Question: Is there a way to manipulate, move around the apple logo and "legal" text from the bottom of the mkmapview?
Kind of what google maps has.

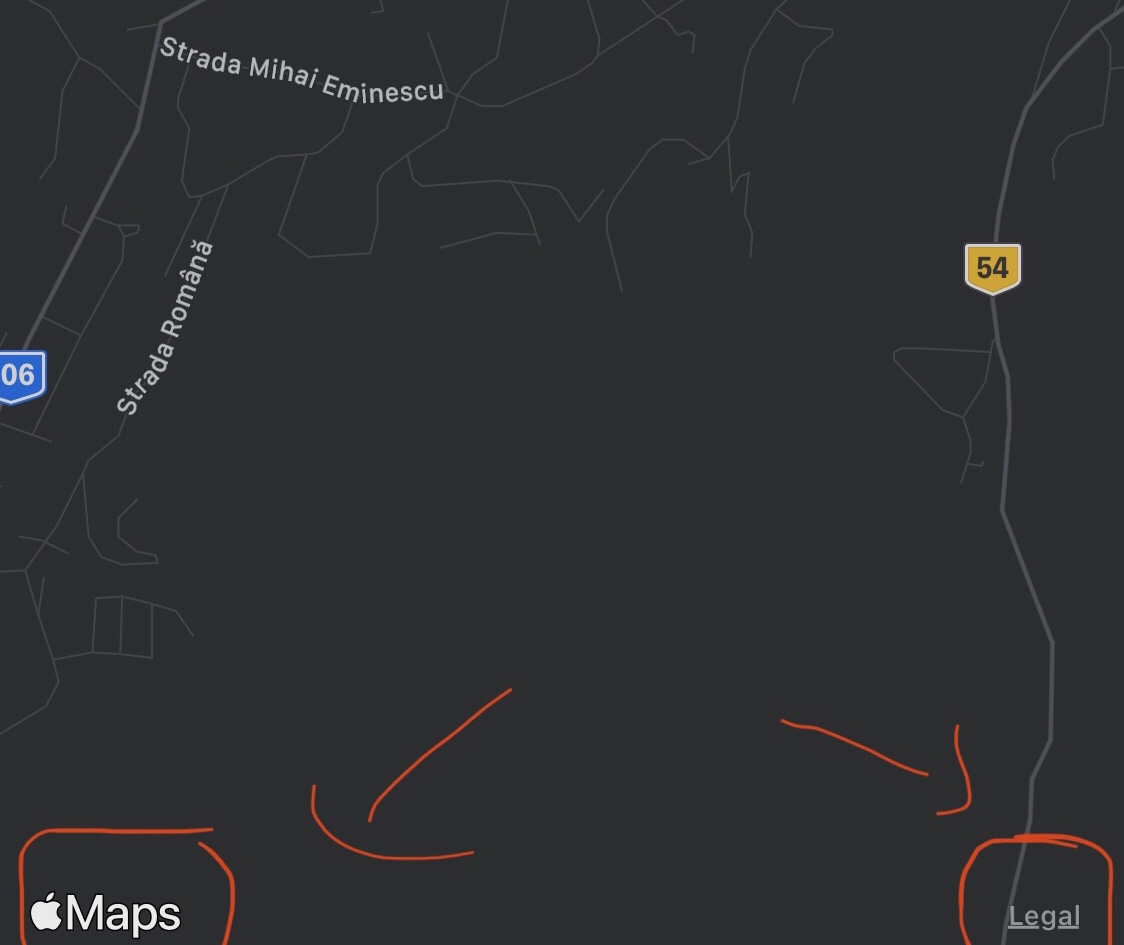
Answer: You can change it by setting the 'layoutMargins' of the 'mapView'. For example, this will move it out from the bottom:
'''
mapView.layoutMargins.bottom = -100 // removes the 'legal' text
mapView.layoutMargins.top = -100 // prevents unneeded misplacement of the camera
'''